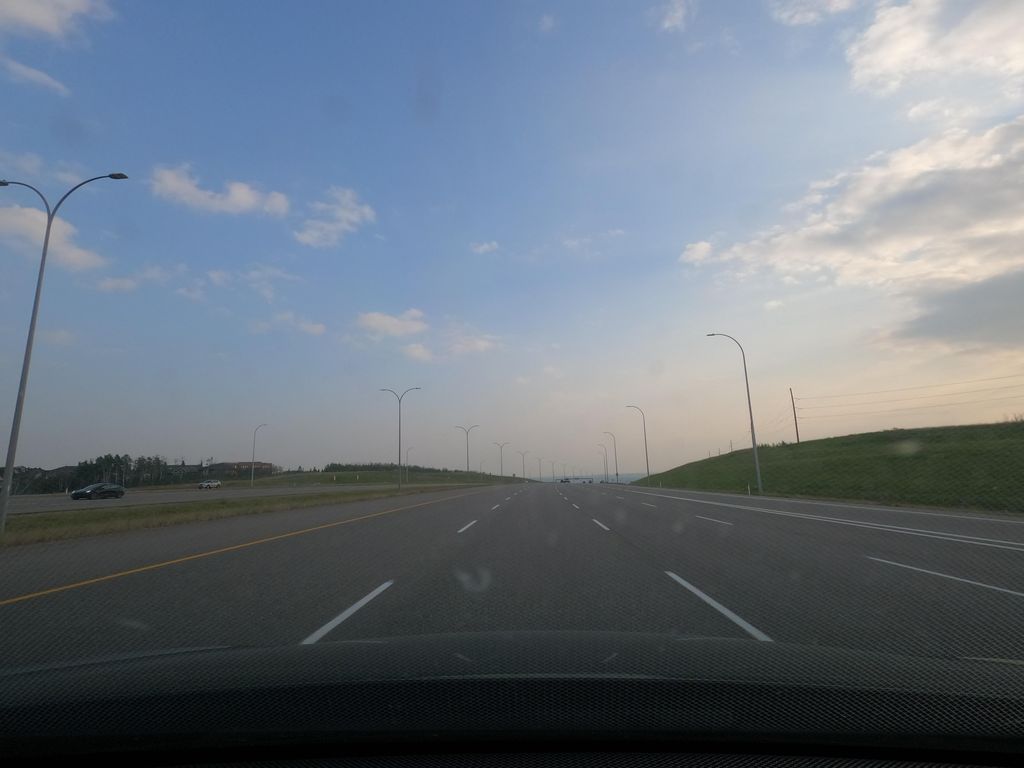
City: calgary